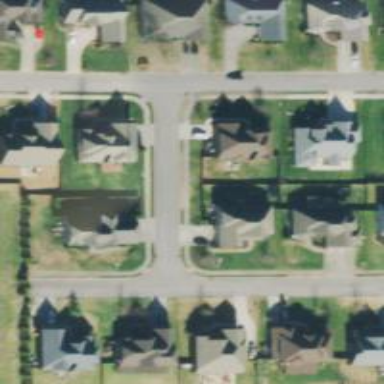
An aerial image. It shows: Residential road with asphalt surface and separate sidewalk.